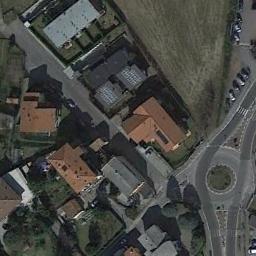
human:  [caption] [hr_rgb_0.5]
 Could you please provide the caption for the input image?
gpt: There are several moving vehicles on the road at the roundabout, Many buildings and some trees and a few lawns around the roundabout .

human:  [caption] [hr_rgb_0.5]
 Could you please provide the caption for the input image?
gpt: The roundabout with two exits and entrances is next to a residential area .

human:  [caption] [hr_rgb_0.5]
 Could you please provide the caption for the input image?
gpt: Many buildings of different shapes are beside the roundabout .

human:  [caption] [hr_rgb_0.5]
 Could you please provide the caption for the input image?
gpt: The roundabout is on the grass next to trees and buildings .

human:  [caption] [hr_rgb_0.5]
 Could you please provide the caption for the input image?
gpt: There are some buildings beside the roundabout .